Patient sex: F
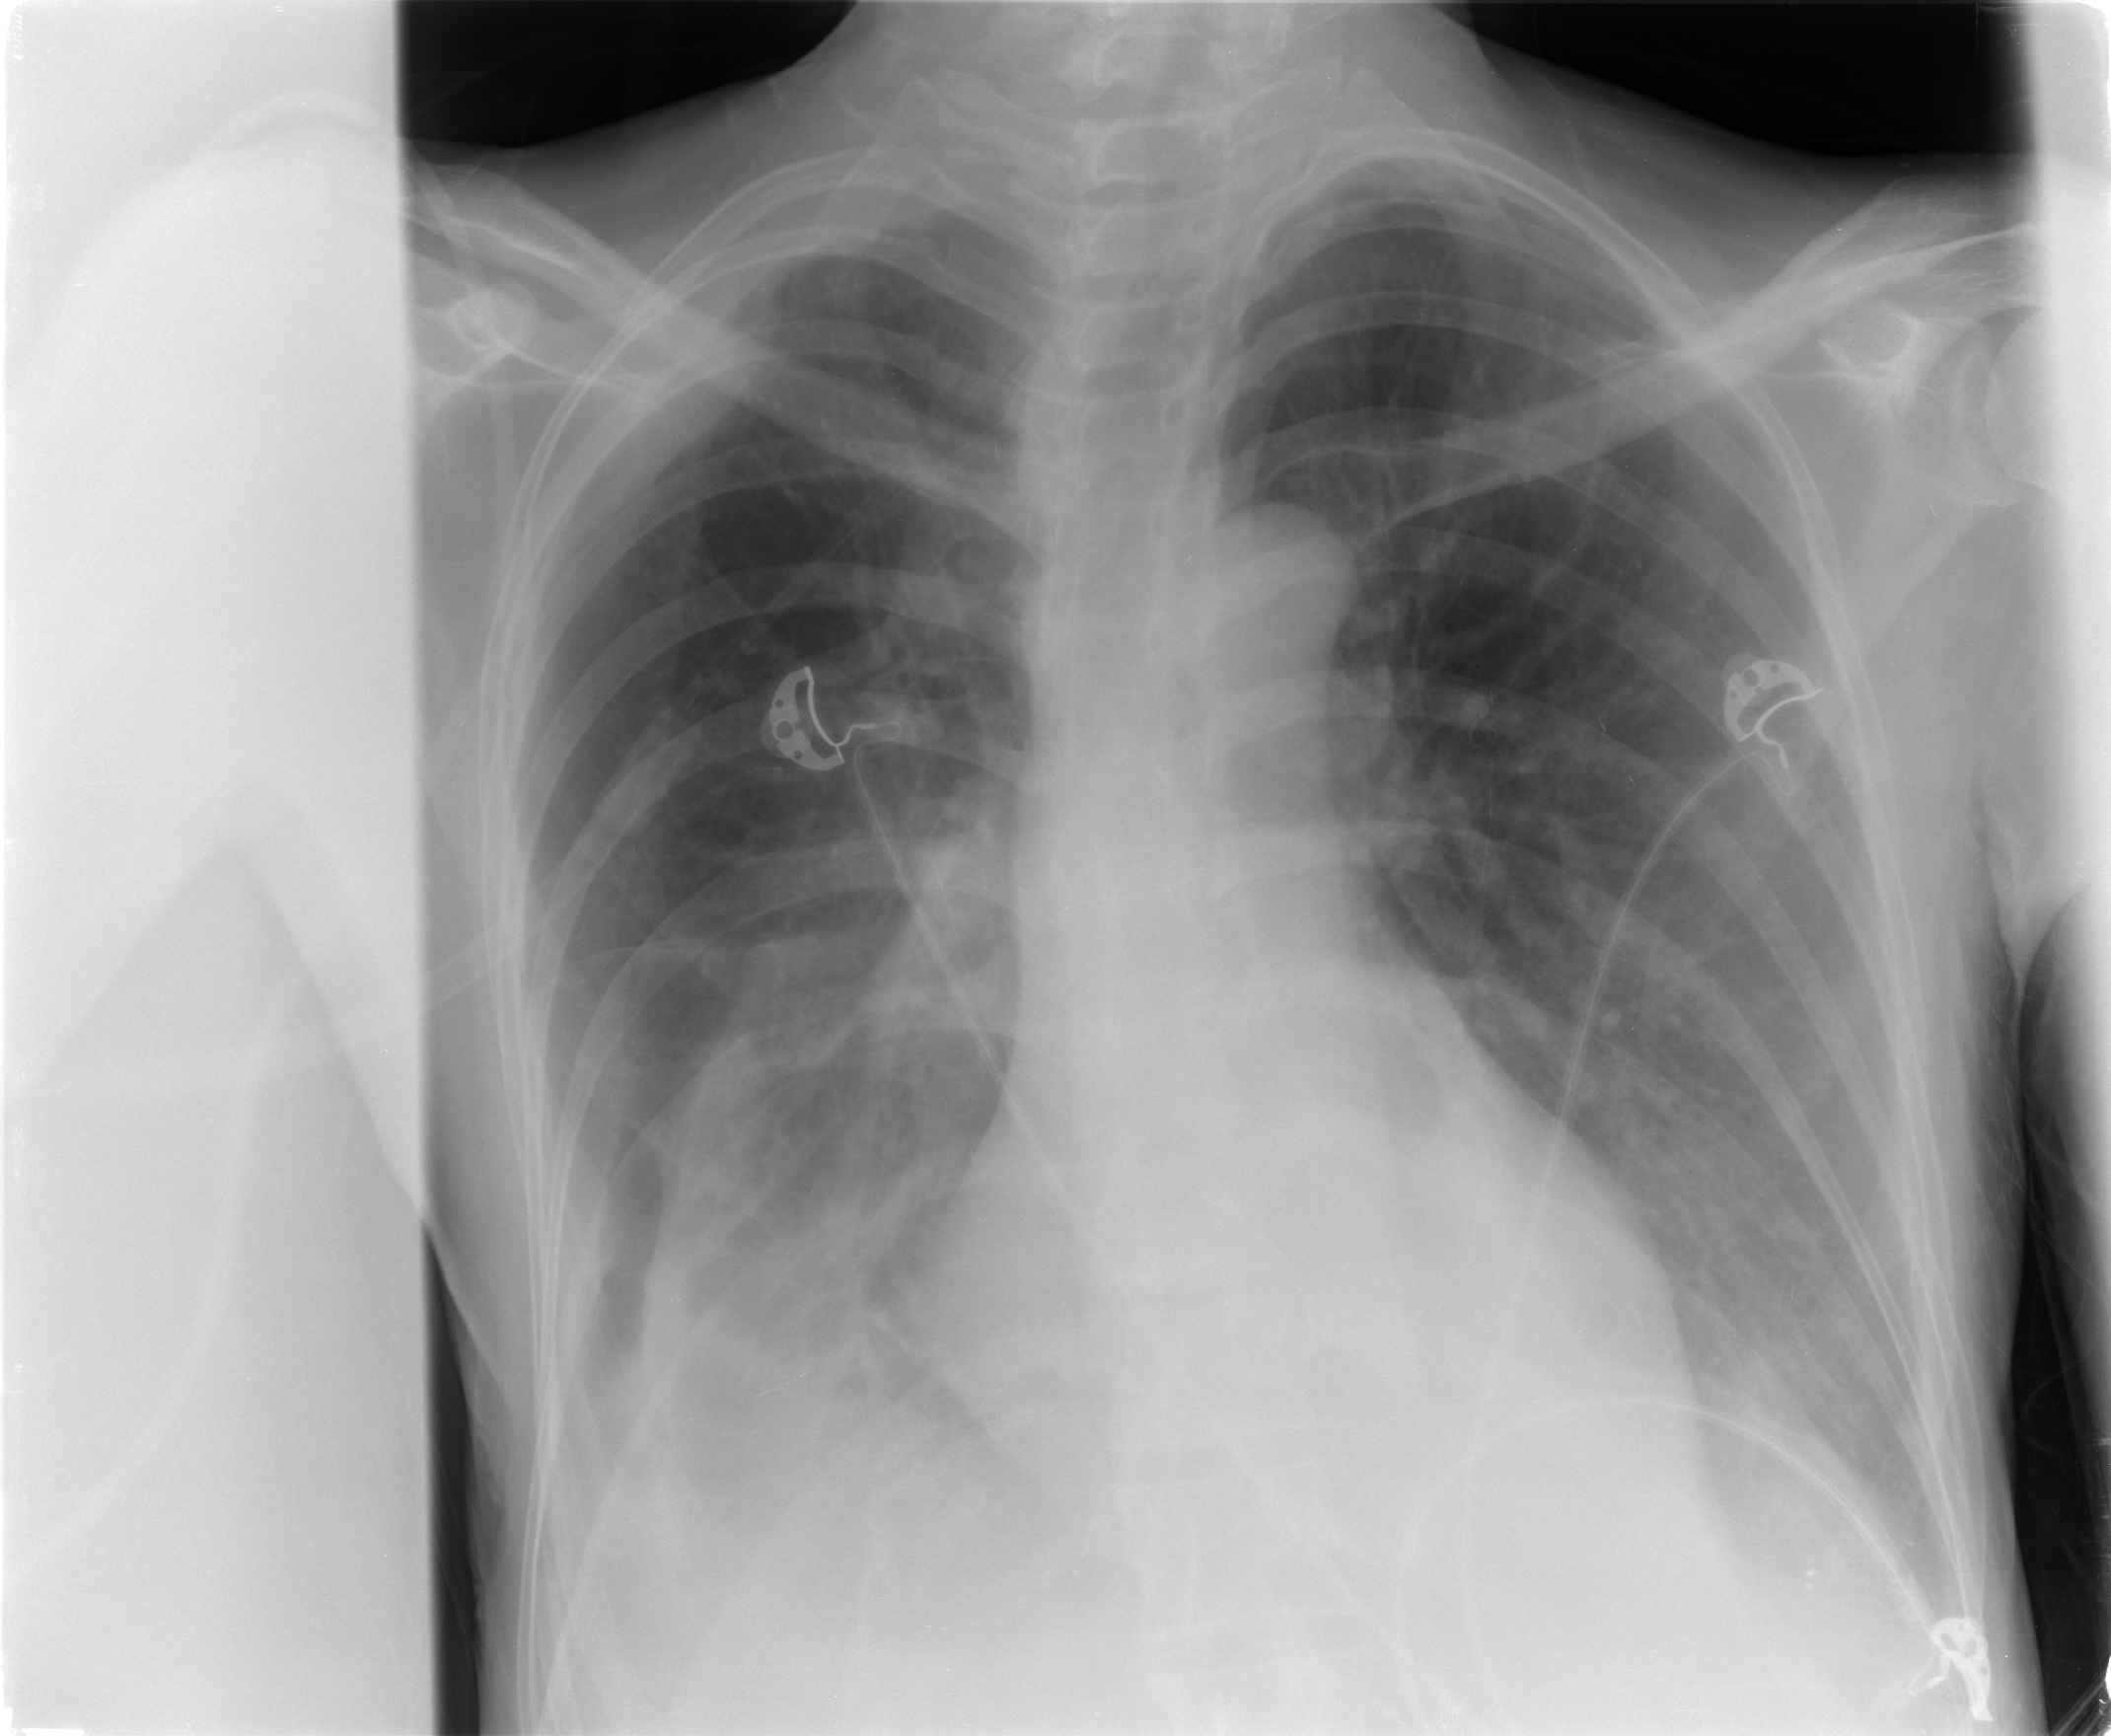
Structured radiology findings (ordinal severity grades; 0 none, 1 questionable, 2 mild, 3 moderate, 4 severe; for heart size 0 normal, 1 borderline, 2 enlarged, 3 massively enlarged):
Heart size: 0
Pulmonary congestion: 0
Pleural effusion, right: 2
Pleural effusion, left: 0
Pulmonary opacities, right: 0
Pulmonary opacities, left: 0
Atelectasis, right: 2
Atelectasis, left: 0